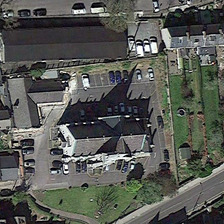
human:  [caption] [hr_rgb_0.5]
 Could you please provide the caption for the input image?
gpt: a church surrounded by some cars is surrounded by several buildings and two roads .

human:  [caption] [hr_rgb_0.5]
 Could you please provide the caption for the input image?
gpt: there are many houses .

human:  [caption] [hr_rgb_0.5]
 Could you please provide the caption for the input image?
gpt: a church surrounded by some cars is surrounded by several buildings and two roads .

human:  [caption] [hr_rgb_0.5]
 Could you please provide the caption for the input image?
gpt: the buildings are colorful and the roads are grey .

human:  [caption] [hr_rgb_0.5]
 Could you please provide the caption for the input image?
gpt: there are many houses .